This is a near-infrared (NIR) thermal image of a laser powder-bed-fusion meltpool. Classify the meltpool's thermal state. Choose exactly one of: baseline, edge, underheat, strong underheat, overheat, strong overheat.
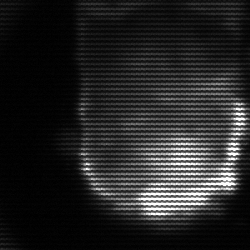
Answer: baseline